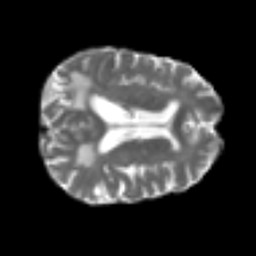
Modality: T2w
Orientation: axial
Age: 74
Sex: male
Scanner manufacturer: siemens
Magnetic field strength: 3 T
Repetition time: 4.987 s
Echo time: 0.0792 s